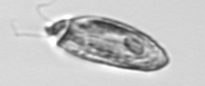
Label: Katodinium_or_Torodinium